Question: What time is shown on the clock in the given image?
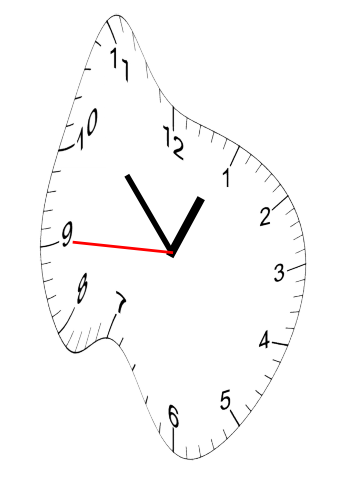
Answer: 12:52:45